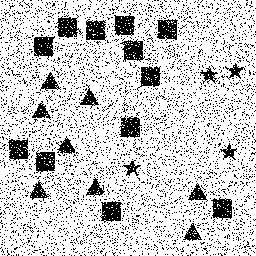
Squares: 12
Triangles: 8
Stars: 4
Total shapes: 24